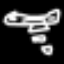
Label: airplane